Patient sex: M
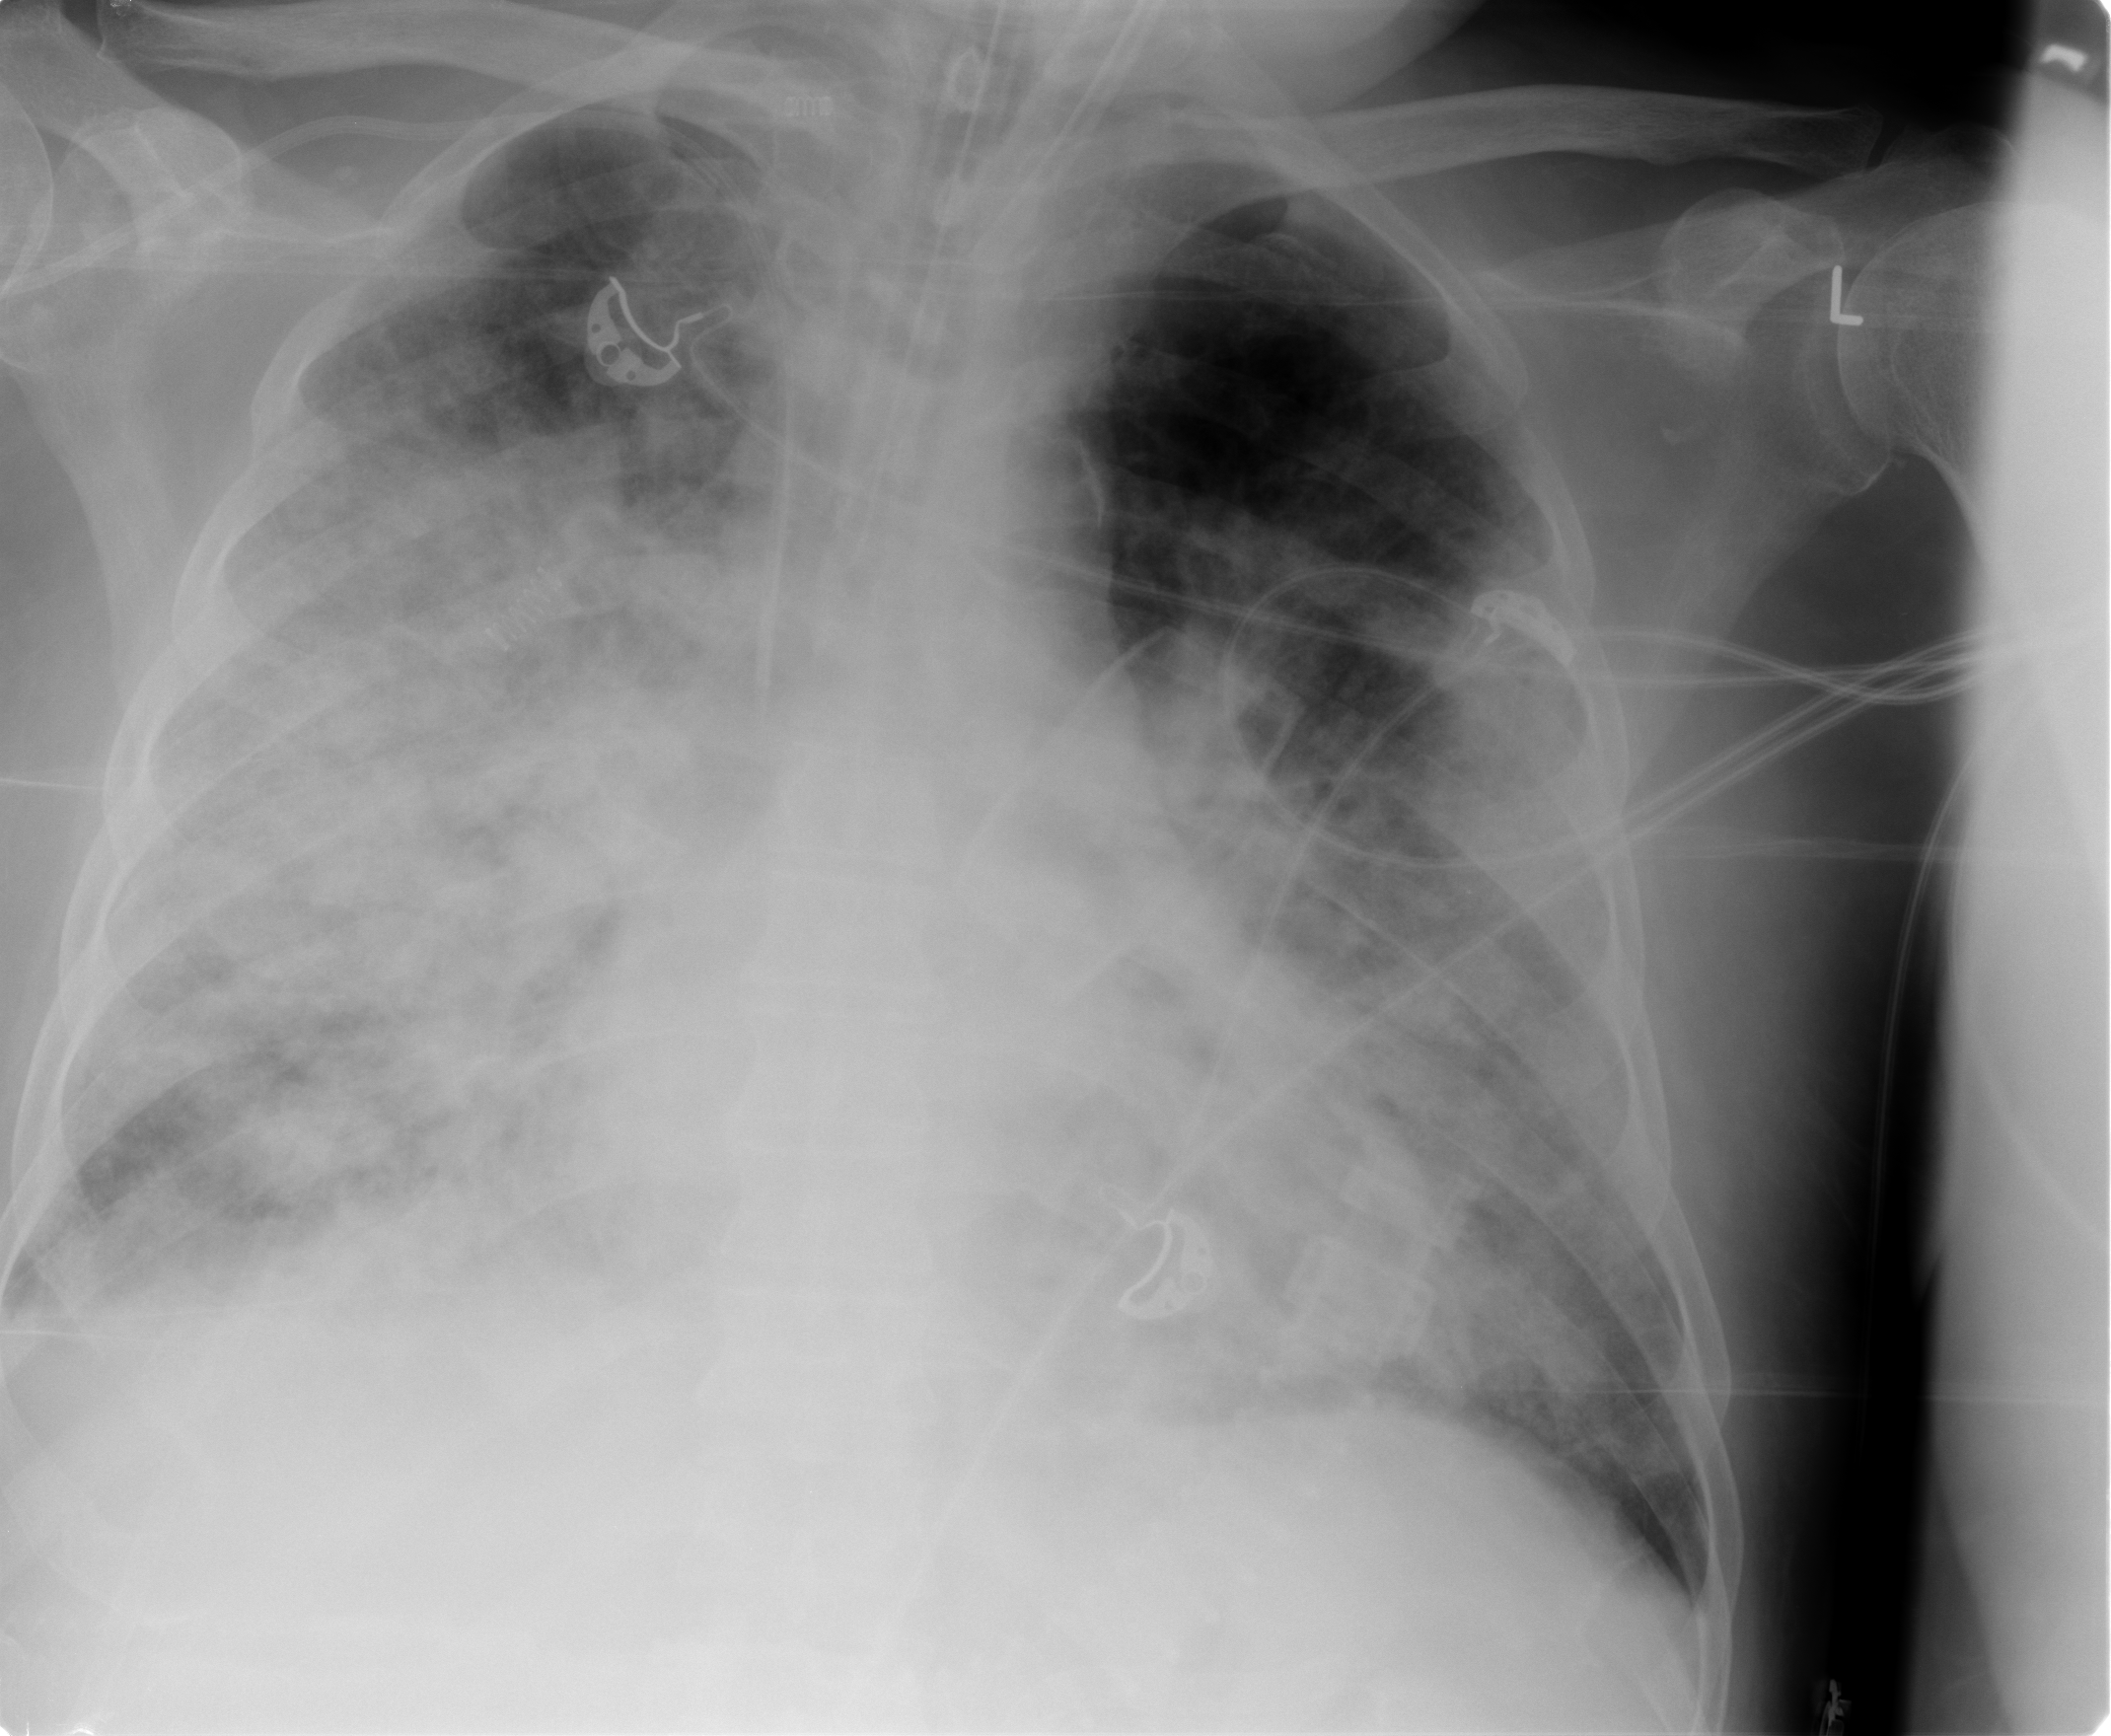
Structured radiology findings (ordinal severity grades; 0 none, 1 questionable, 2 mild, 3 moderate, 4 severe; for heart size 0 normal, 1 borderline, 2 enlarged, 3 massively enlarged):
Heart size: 0
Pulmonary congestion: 0
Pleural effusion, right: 1
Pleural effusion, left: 0
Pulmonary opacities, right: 4
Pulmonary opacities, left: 3
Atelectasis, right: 3
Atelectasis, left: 3